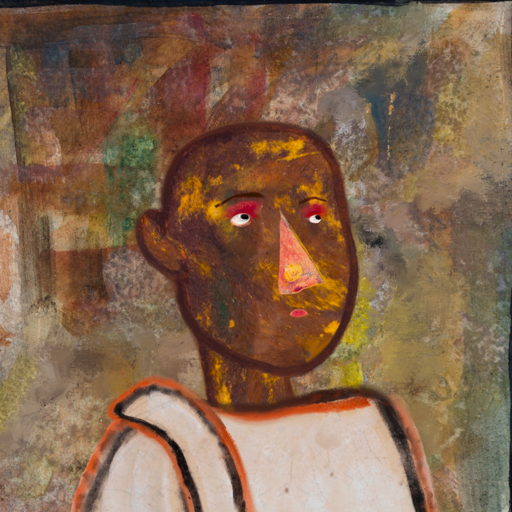
Background: Mosgoul, Head And Neck Side: Comrade, Face Side: Irani, Bust: Roy_Bahadur, Hair Side: Blank, Head Accessory: Blank, Second Necklace: Blank, Necklace: Blank, Baby: Blank